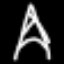
Label: The Eiffel Tower